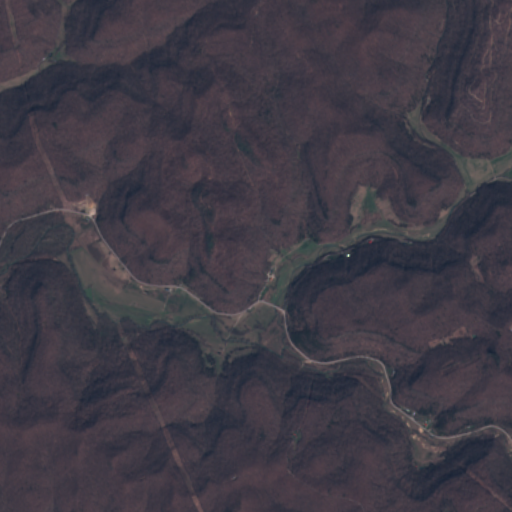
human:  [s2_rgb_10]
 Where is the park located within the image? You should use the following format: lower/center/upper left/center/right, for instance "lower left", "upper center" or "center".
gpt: There is no park in the image.